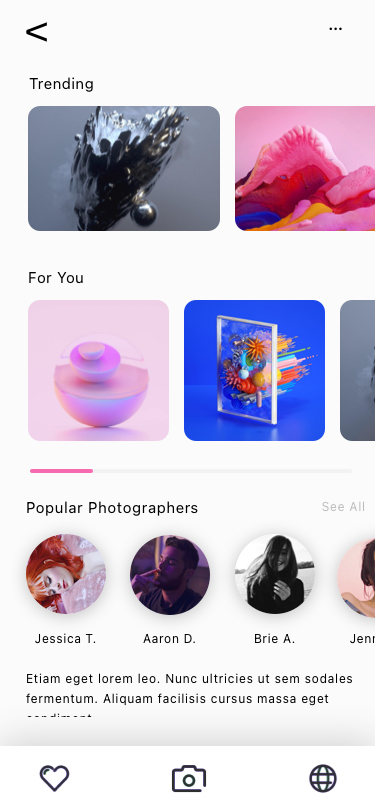
Text in this UI design:
…
<
Etiam eget lorem leo. Nunc ultricies ut sem sodales fermentum. Aliquam facilisis cursus massa eget condiment.

Jessica T.
Aaron D.
Brie A.
Jenny C.
Popular Photographers
See All
Trending
For You